Interaction volume radius: 10 \u00c5
Interaction volume height: 30 \u00c5
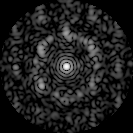
Disorder parameter: 0.7133